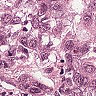
Metastatic tissue present: yes